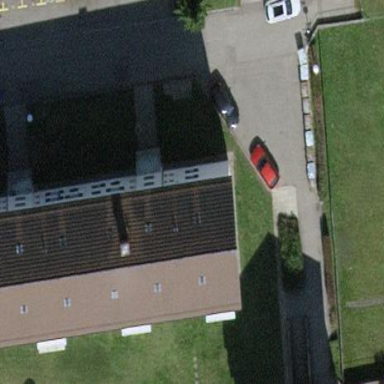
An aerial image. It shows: Gabled roof building with tile roofing. It consists of apartments.